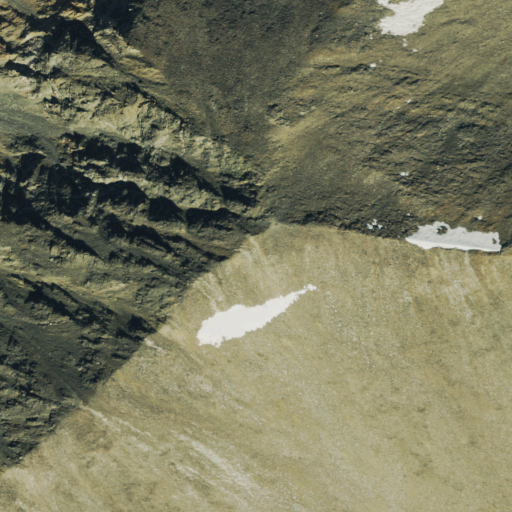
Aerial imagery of mountain in Colorado named Tenmile Range Peak 10 containing barren land, shrub, and snow